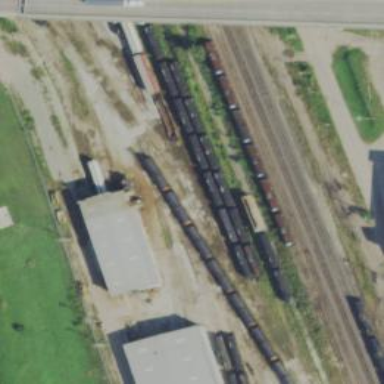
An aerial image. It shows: Railway yard.